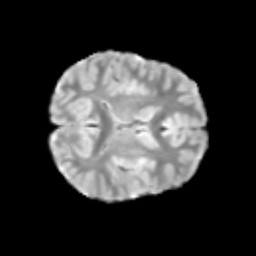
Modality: T2w
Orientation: axial
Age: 9
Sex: female
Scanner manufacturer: siemens
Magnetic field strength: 3 T
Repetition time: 3.8 s
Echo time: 0.07 s